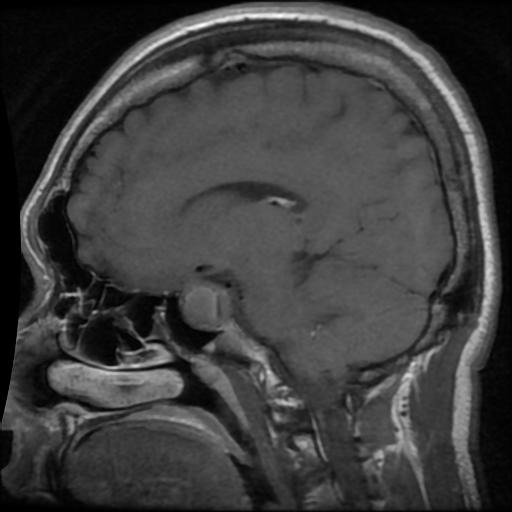
Label: pituitary